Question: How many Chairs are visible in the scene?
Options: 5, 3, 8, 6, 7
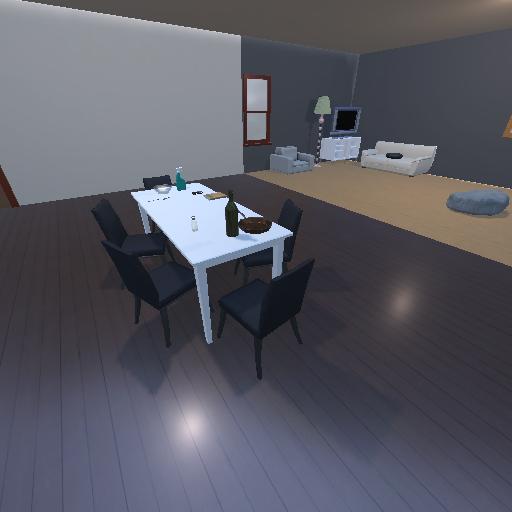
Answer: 5